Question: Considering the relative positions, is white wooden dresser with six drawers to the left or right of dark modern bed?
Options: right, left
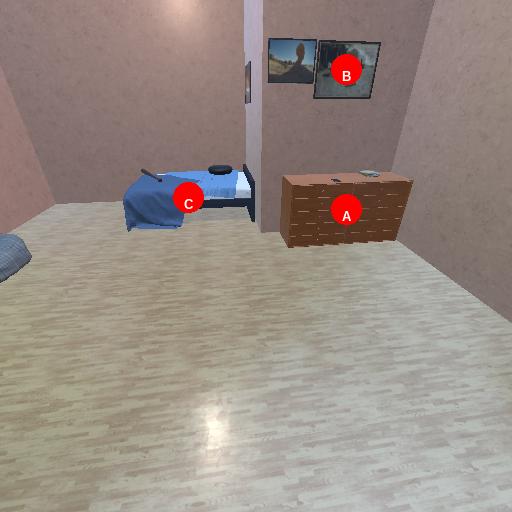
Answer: right